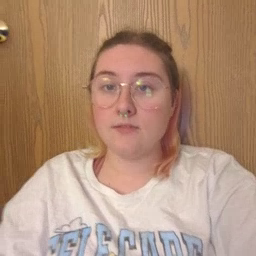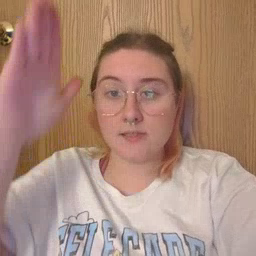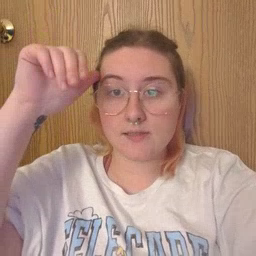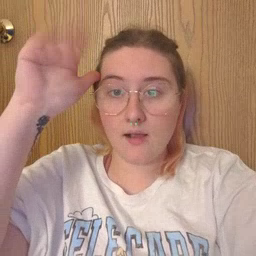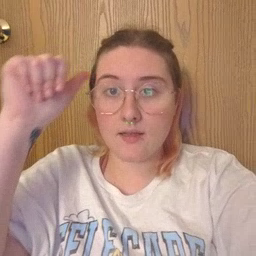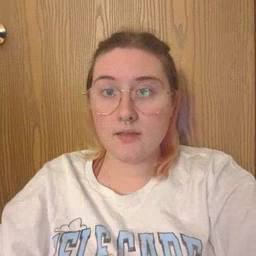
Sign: donkey